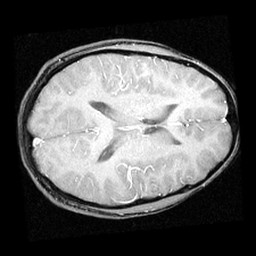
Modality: inplaneT1
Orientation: axial
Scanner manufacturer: ge
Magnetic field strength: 3 T
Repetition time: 0.2 s
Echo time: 0.0036 s